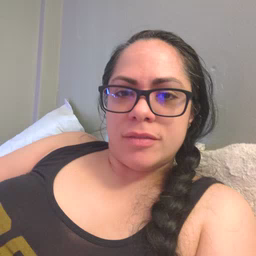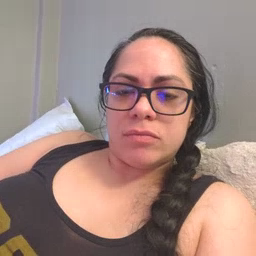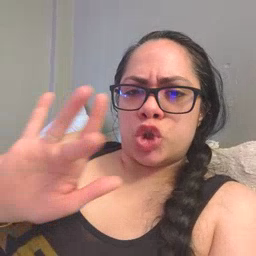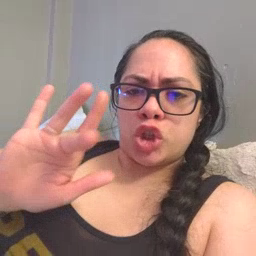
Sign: touch